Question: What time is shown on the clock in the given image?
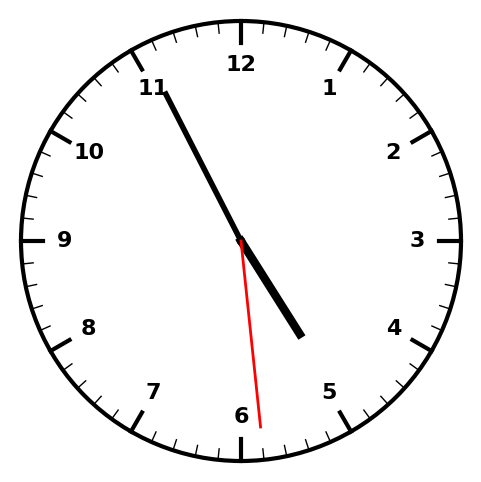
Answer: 04:55:29